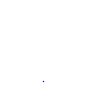
Particle: pion